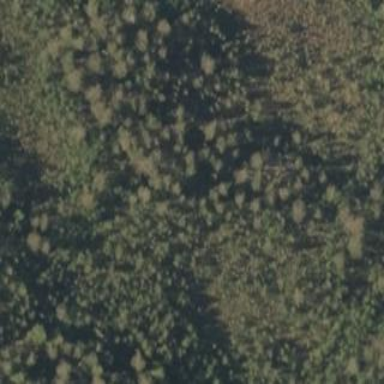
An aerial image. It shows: Serene woodland landscape.